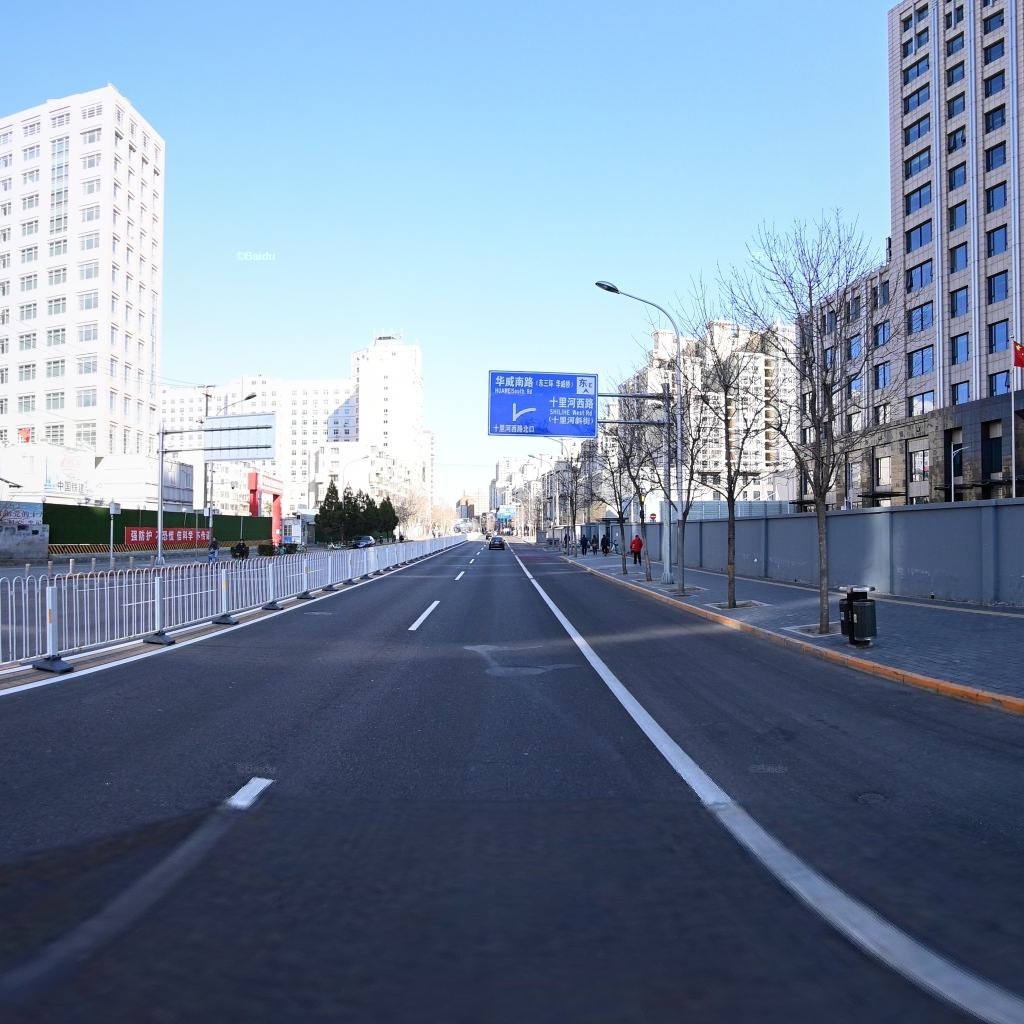
Region: Chaoyang
Road damage annotations: pothole, manhole cover